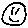
Label: smiley face